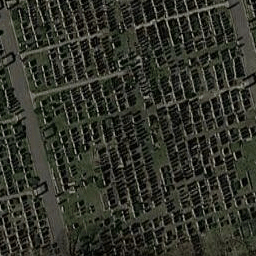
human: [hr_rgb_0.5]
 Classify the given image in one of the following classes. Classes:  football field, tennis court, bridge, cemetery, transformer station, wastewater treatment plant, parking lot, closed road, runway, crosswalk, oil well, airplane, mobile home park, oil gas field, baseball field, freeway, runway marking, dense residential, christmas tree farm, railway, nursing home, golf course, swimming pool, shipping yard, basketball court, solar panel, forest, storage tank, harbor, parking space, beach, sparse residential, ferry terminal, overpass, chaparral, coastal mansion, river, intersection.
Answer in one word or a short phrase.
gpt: cemetery